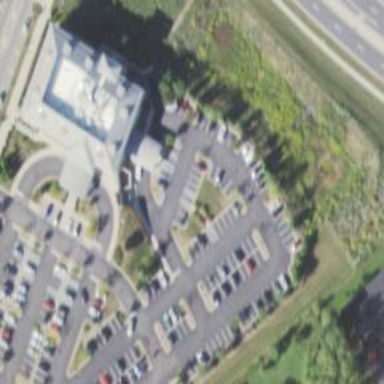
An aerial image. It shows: Hospital providing healthcare services.